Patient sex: M
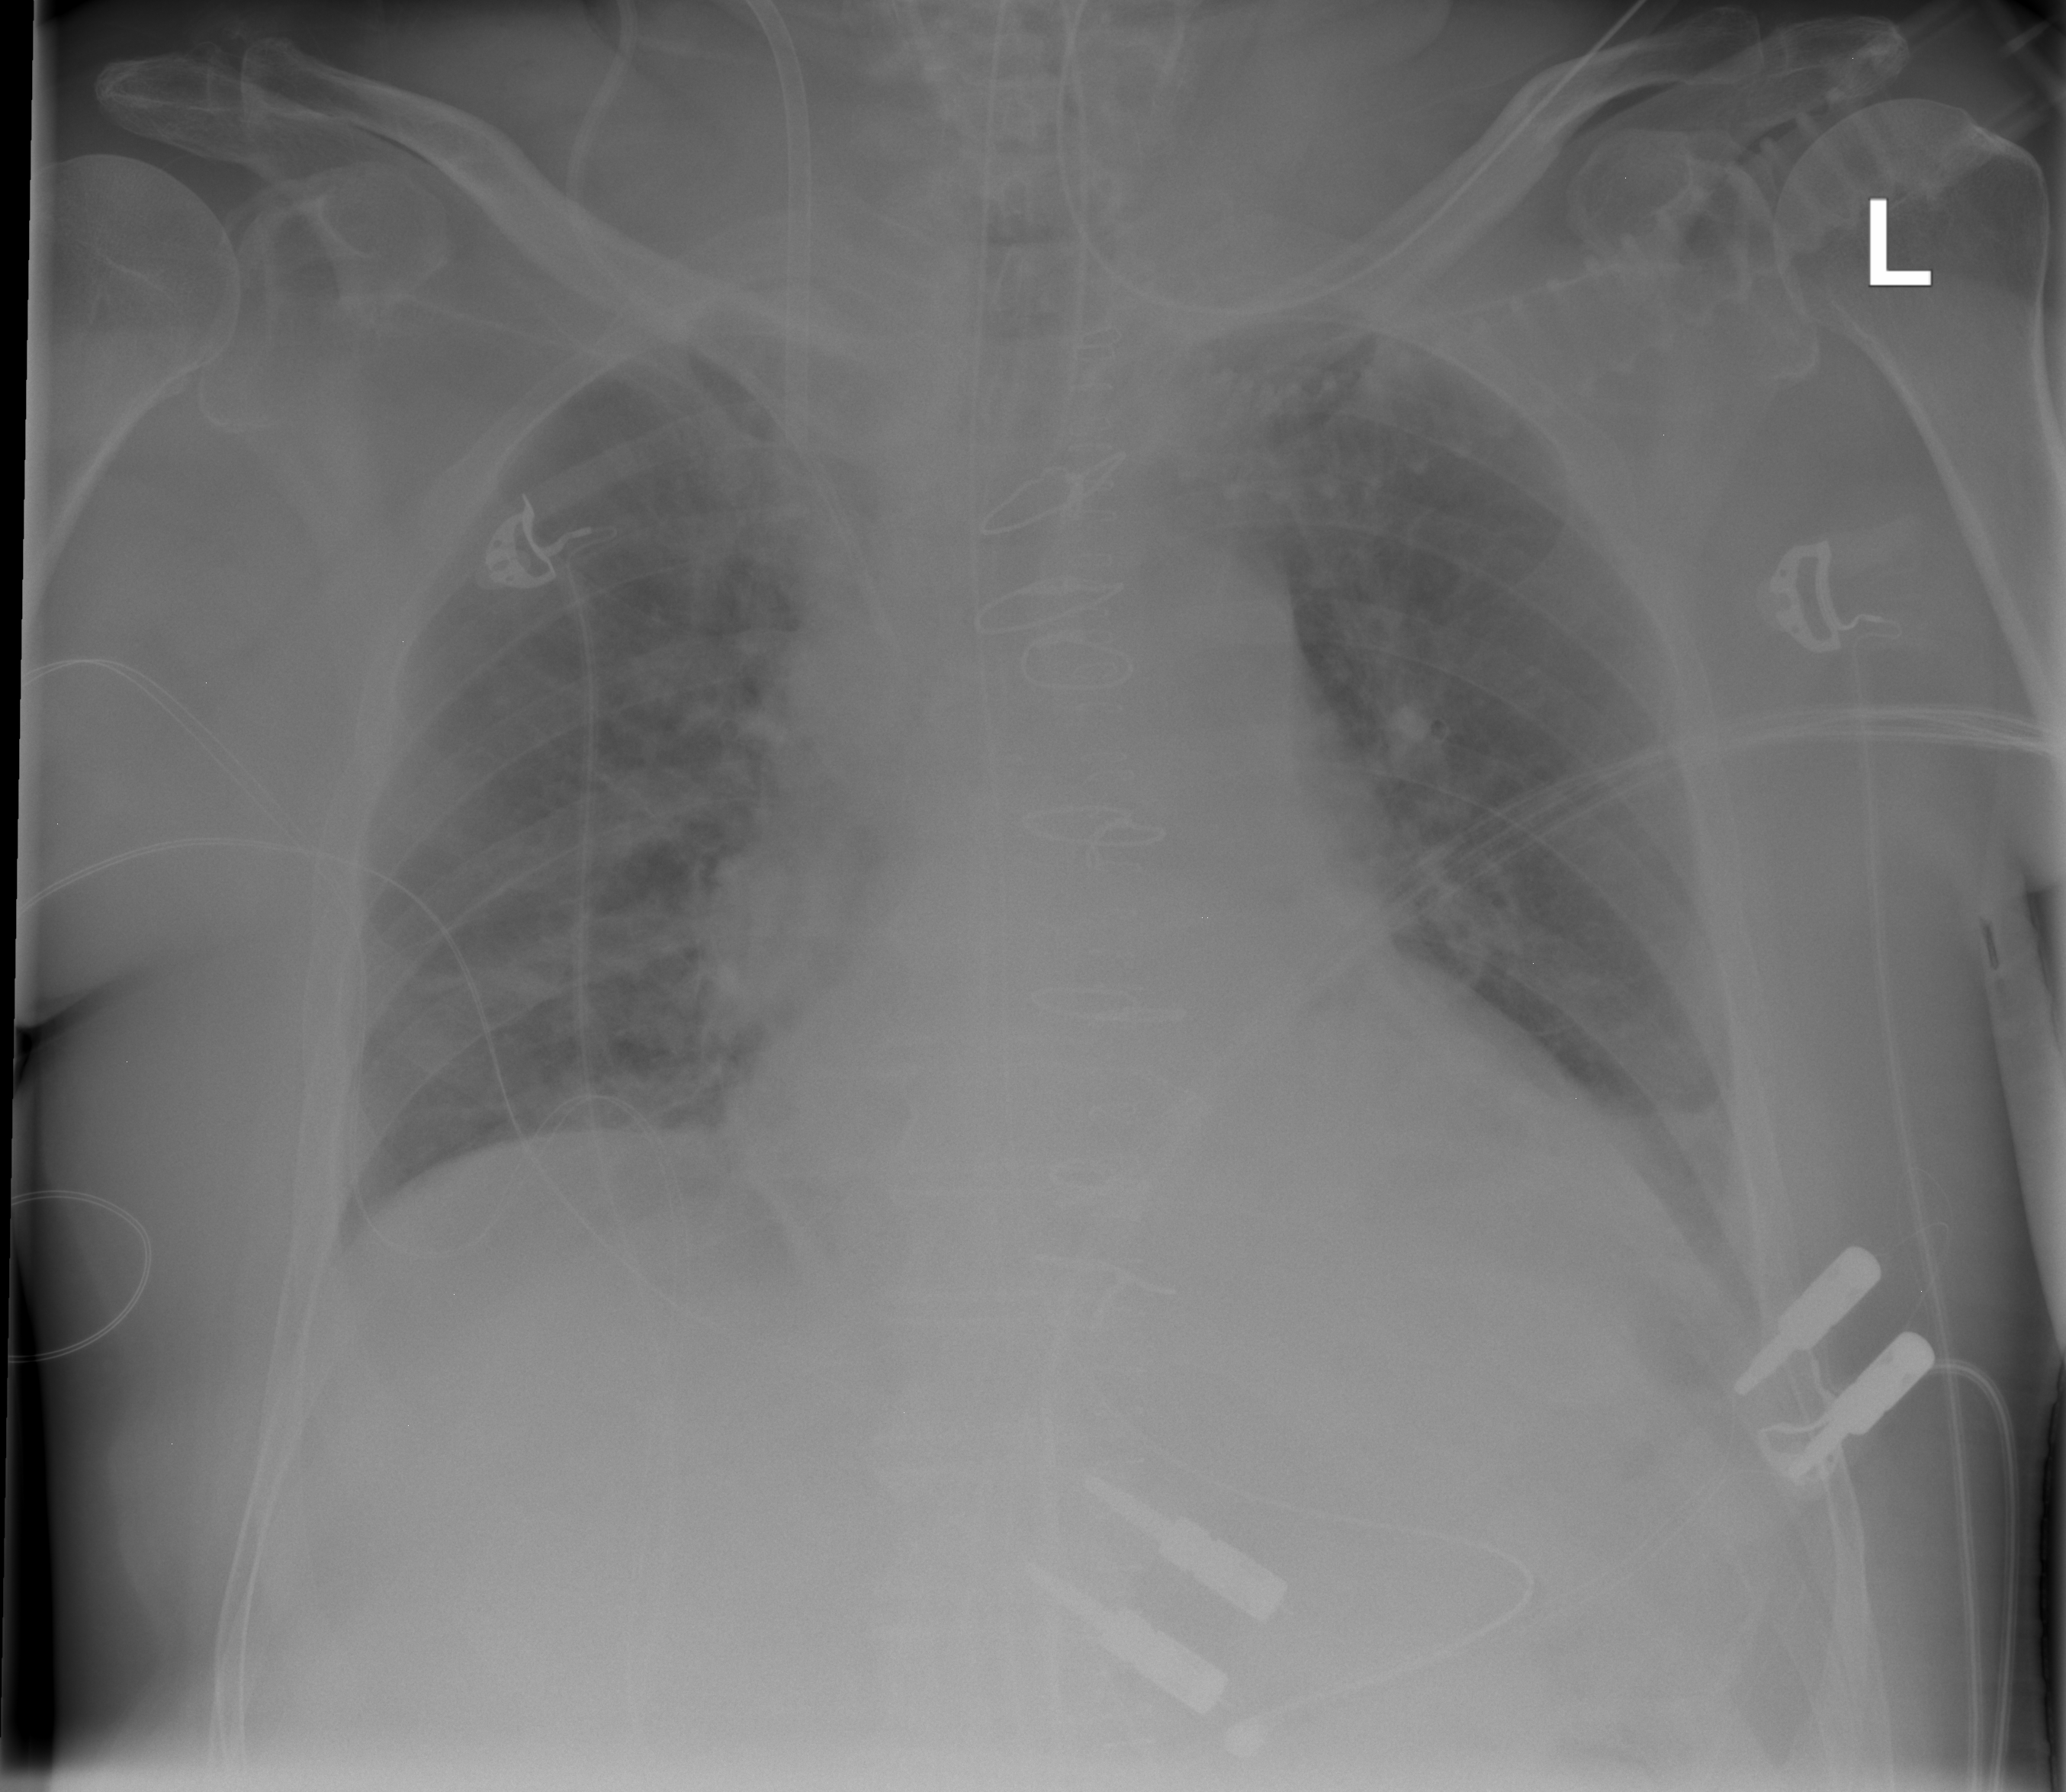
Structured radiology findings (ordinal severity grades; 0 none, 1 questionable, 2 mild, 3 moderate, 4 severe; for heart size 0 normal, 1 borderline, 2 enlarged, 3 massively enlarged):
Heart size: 1
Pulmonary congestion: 2
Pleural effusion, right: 0
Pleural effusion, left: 2
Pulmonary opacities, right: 0
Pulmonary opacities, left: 0
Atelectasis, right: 0
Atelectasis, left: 0